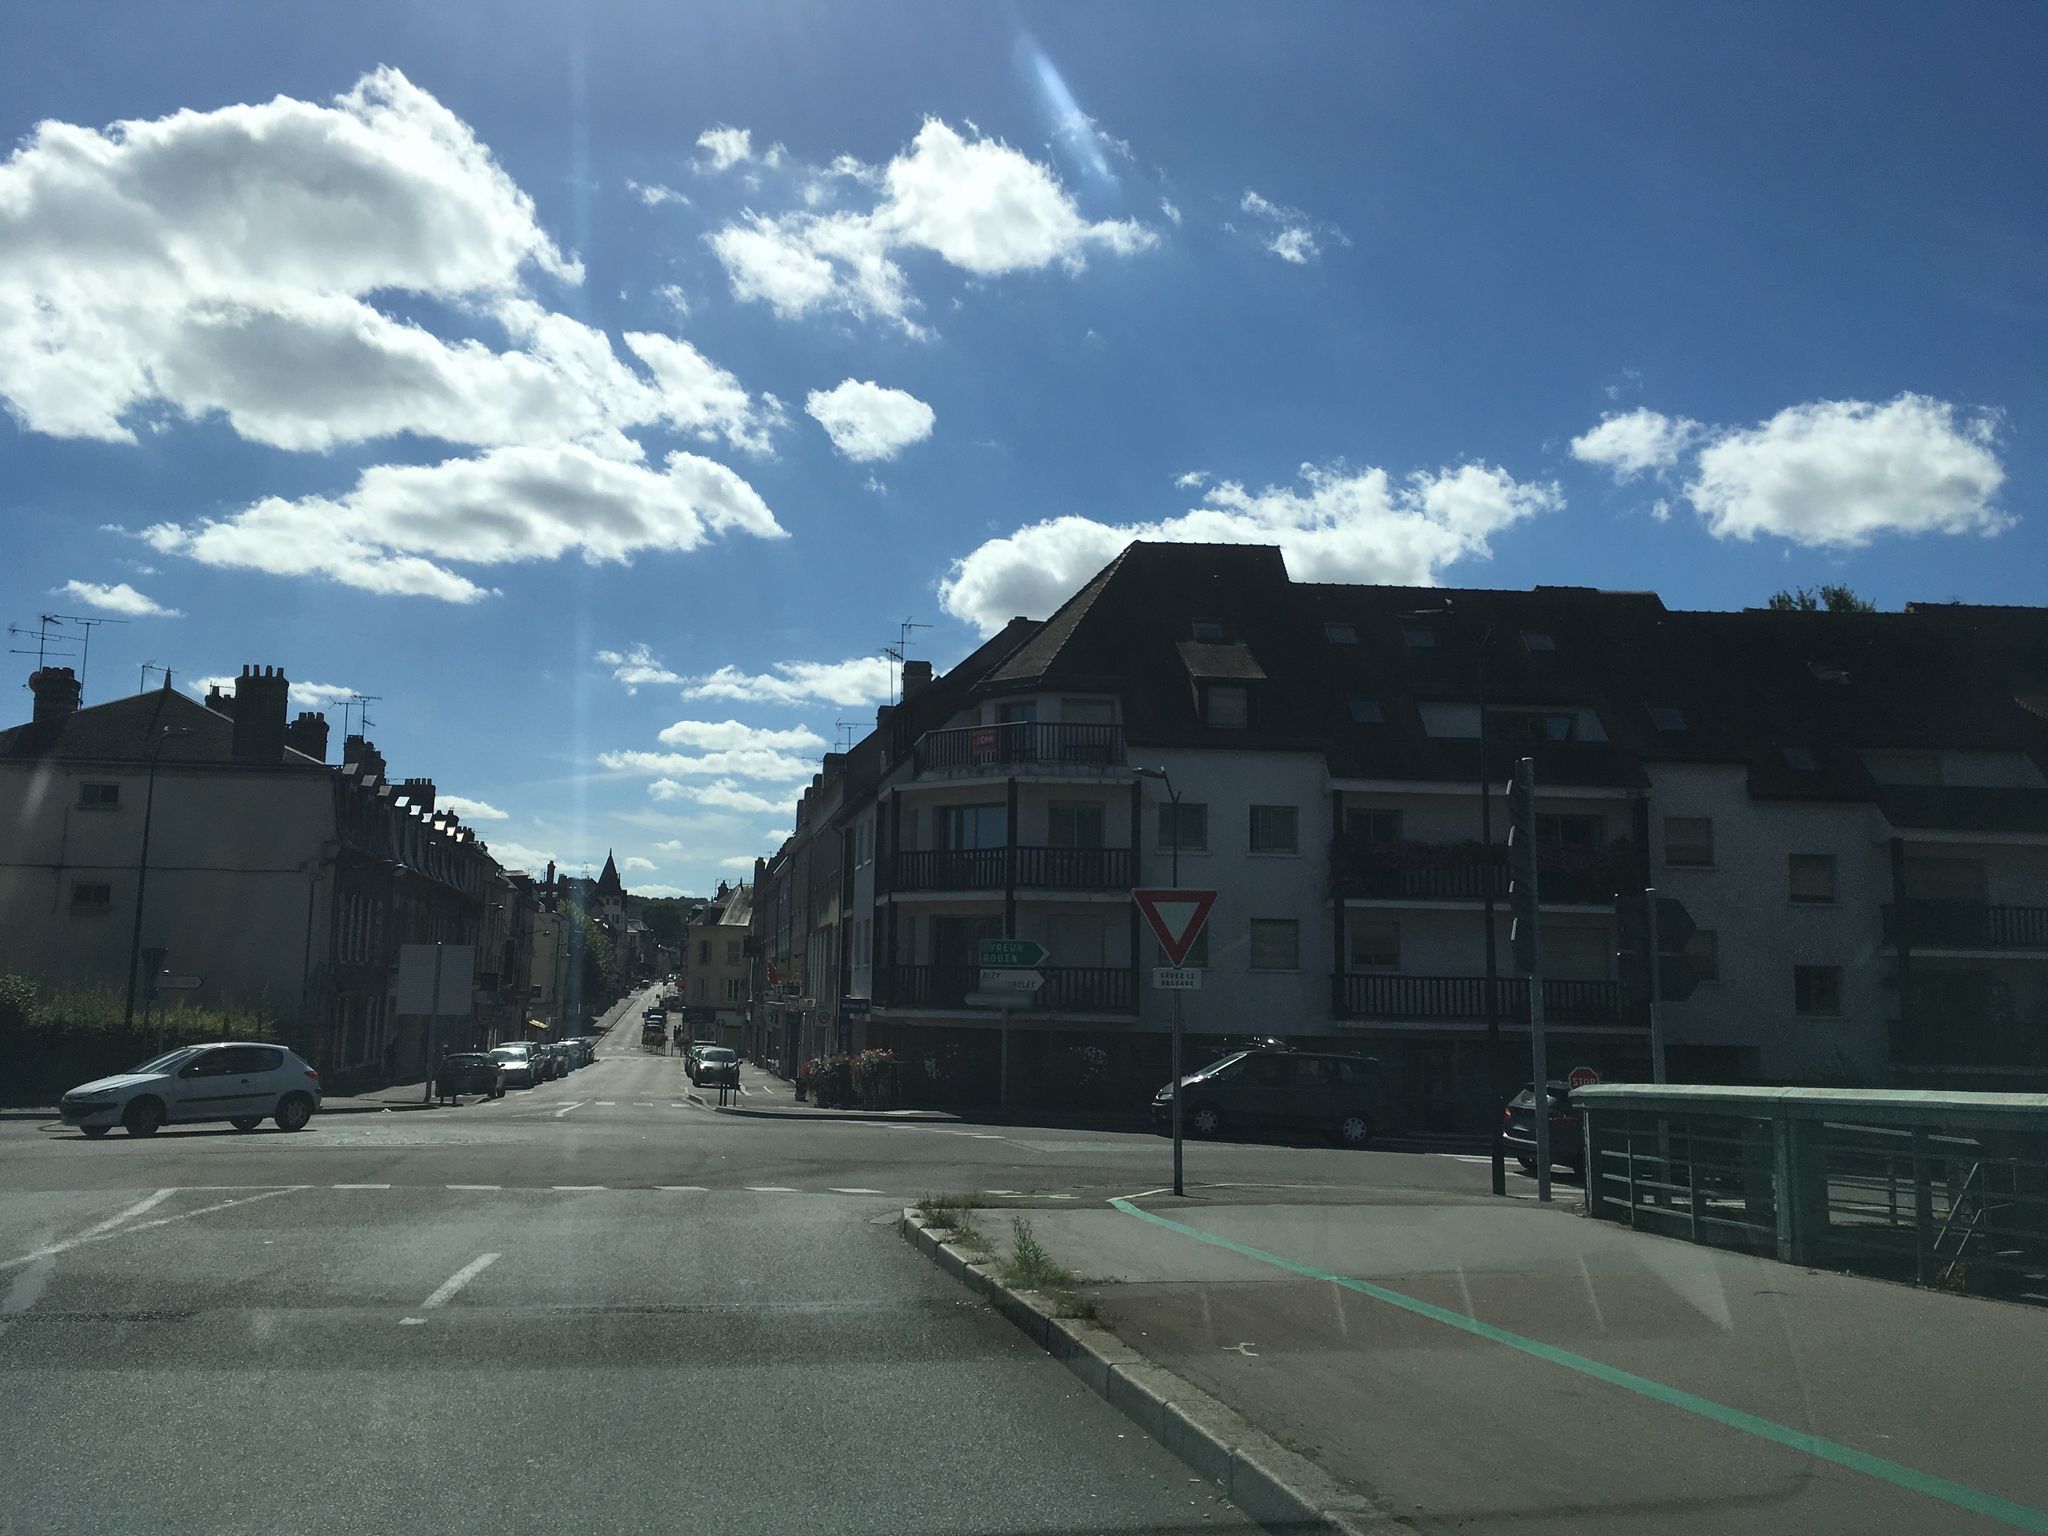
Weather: cloudy
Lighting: day
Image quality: good
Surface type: driving surface
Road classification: primary
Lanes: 3, 2
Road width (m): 2.0
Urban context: dense urban cluster
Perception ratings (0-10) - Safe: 4.3, Lively: 4.72, Beautiful: 8.15, Boring: 3.17, Depressing: 5.63, Wealthy: 3.79